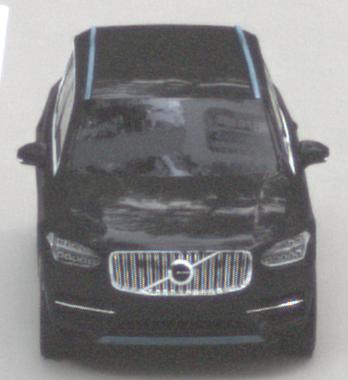
Make: Volvo
Model: XC90 B5
Detailed model: XC90 (L)
Model produced from: 2019/08
Model produced until: 2020/04
Doors: 5
Color: black
Road condition: dry road
Daytime: sunrise or sunset
Contrast: medium contrast